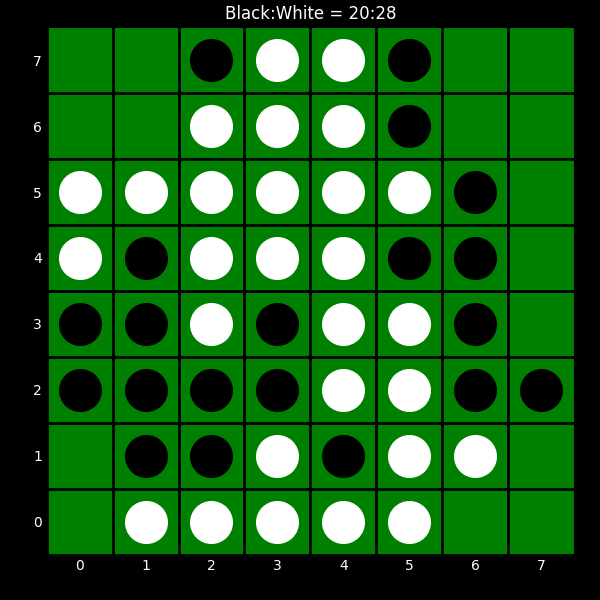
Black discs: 20
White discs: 28